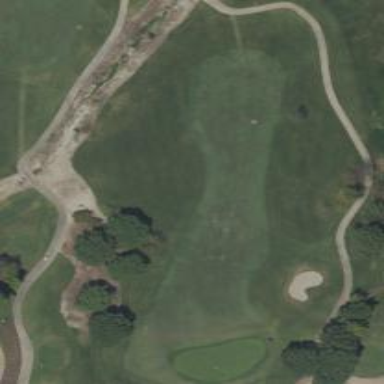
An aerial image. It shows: Golf hole.